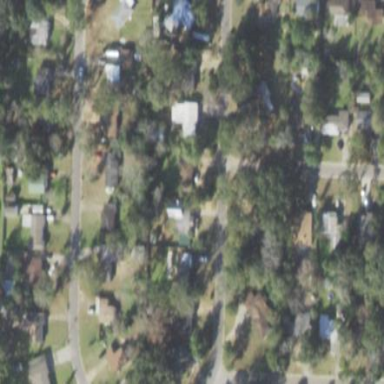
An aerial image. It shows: Residential area consisting of single-family homes.